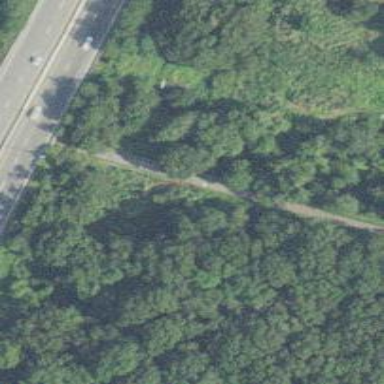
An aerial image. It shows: Abandoned railway track beside cycleway.